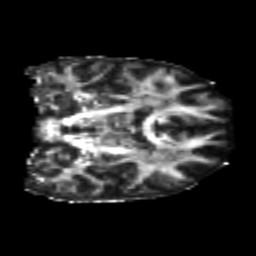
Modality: FA
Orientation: coronal
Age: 21
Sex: female
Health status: healthy
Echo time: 0.074 s